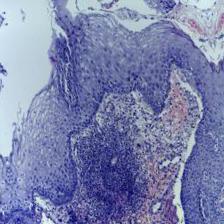
Diagnosis: OSCC